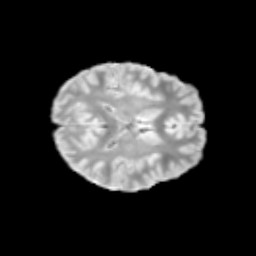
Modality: T2w
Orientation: axial
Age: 11
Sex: female
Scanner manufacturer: siemens
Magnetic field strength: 3 T
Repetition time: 3.8 s
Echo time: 0.07 s